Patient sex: M
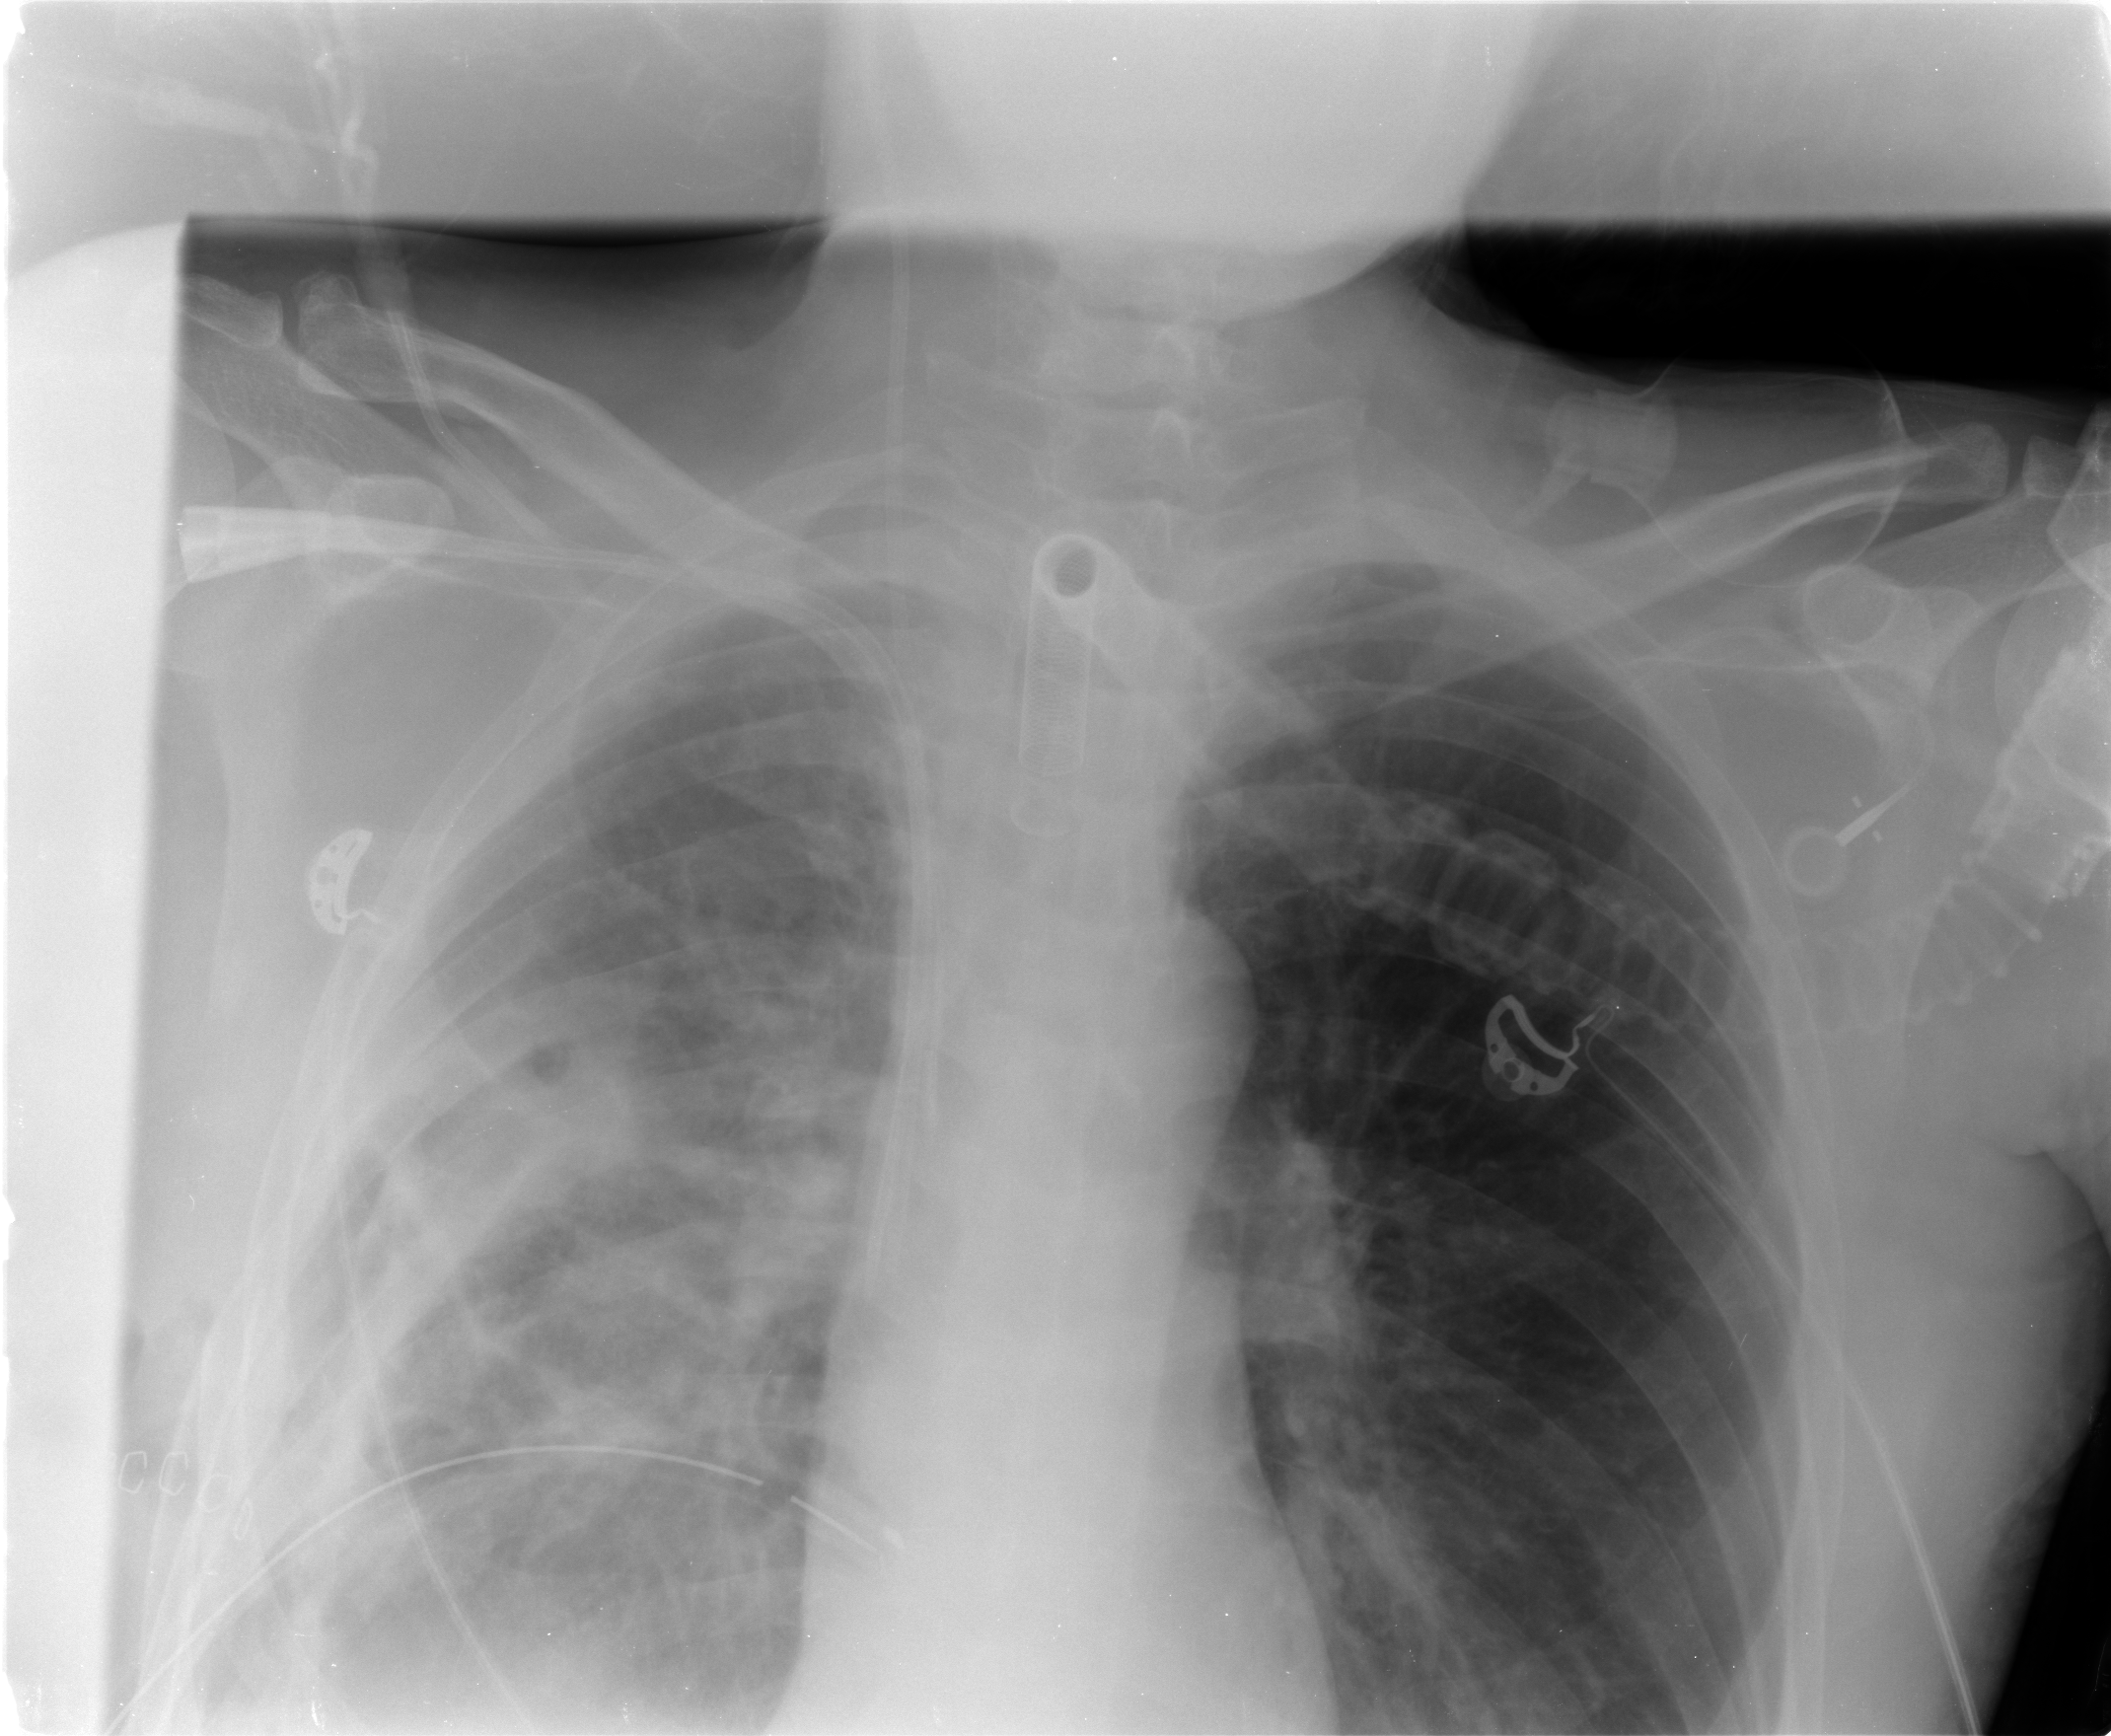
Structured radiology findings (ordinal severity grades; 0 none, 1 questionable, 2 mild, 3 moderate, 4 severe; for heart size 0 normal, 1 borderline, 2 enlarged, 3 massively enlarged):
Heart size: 0
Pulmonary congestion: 0
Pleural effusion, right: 2
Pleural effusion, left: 0
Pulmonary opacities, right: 3
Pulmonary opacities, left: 0
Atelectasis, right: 3
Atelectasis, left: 0